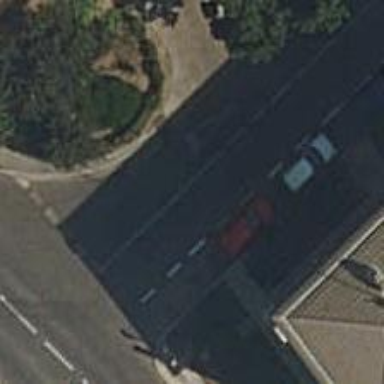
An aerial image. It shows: Road with "give way" sign.